Question: This picture is of the upload fragment made by me using android studio and when the list item is been clicked the object should be downloaded.It's Working fine and the object is been downloaded on my phone and the other phone on which I installed it. But when I shared this application to others it gives the error marked in the picture on their phones.Updating the play services is not removing the error.
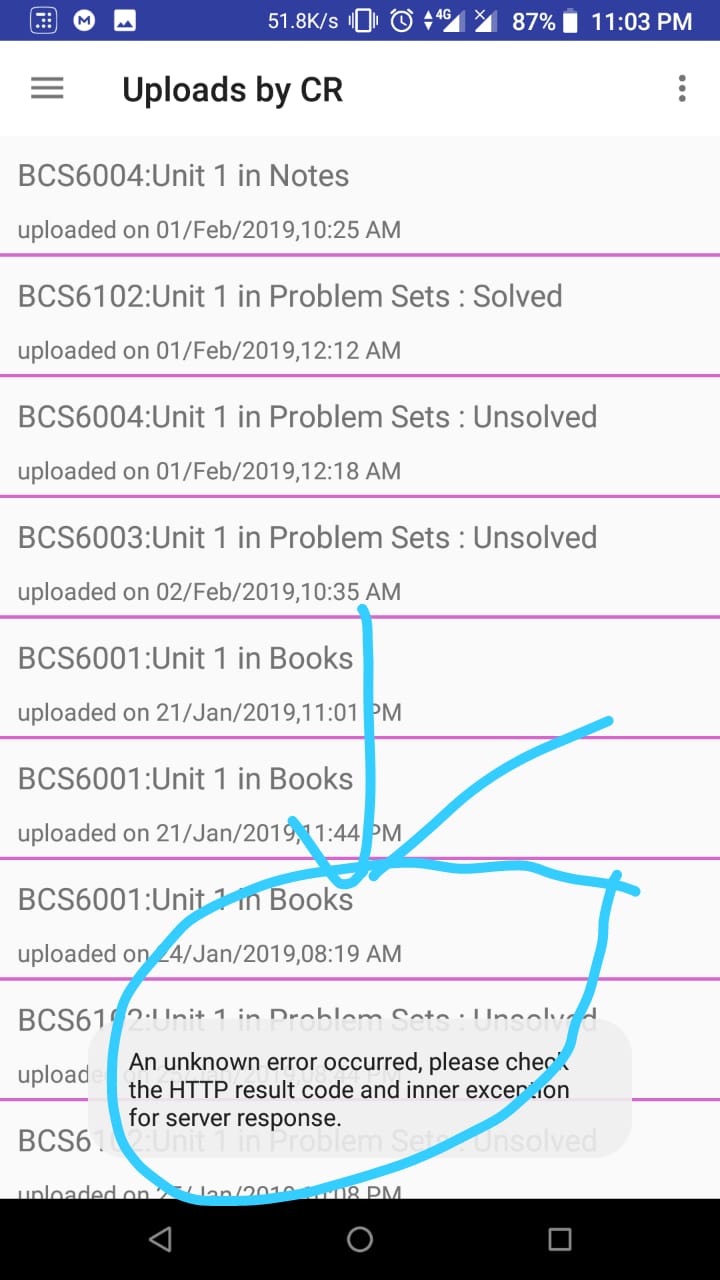
Answer: After 2 days of frustration, I found out that there is a bug in firebase storage.Thus, you've to simply turn off and on your storage manually,thanks.